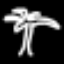
Label: palm tree